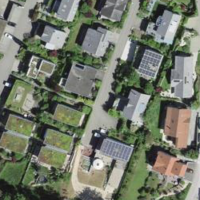
EUNIS habitat code: 55
Species observed at this site:
Lonicera caerulea